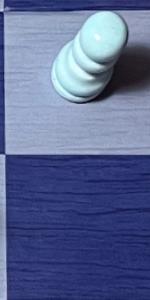
Label: Empty